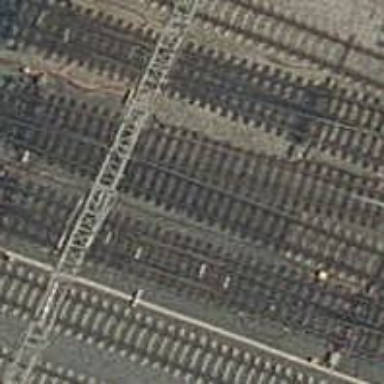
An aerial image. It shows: Railway with electrified contact lines.